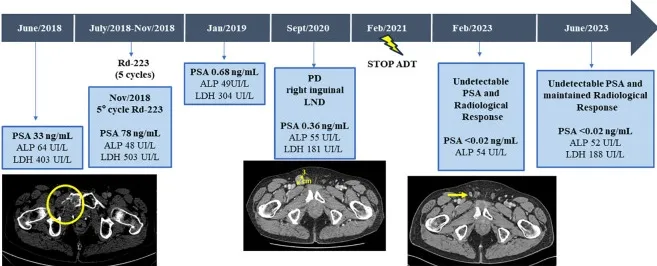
Serum bone biomarkers values (ALP, LDH, and PSA) and CT scans before and after third line with Radium-223 treatment, throughout the disease course. ALP, alkaline phosphatase; LDH, lactic acid dehydrogenase; PSA, Prostate-specific antigen; CT, computed tomography.
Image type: radiology (ct)